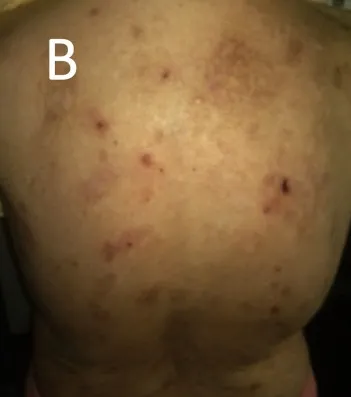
Patient 2 (P2).
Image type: medical_photograph (skin_photograph)